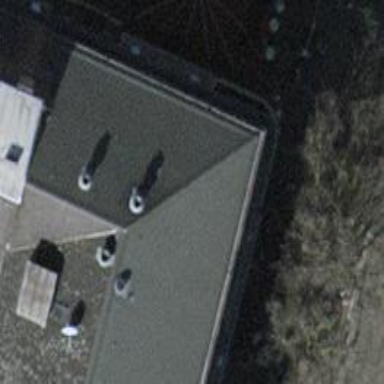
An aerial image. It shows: Cafe.